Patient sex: M
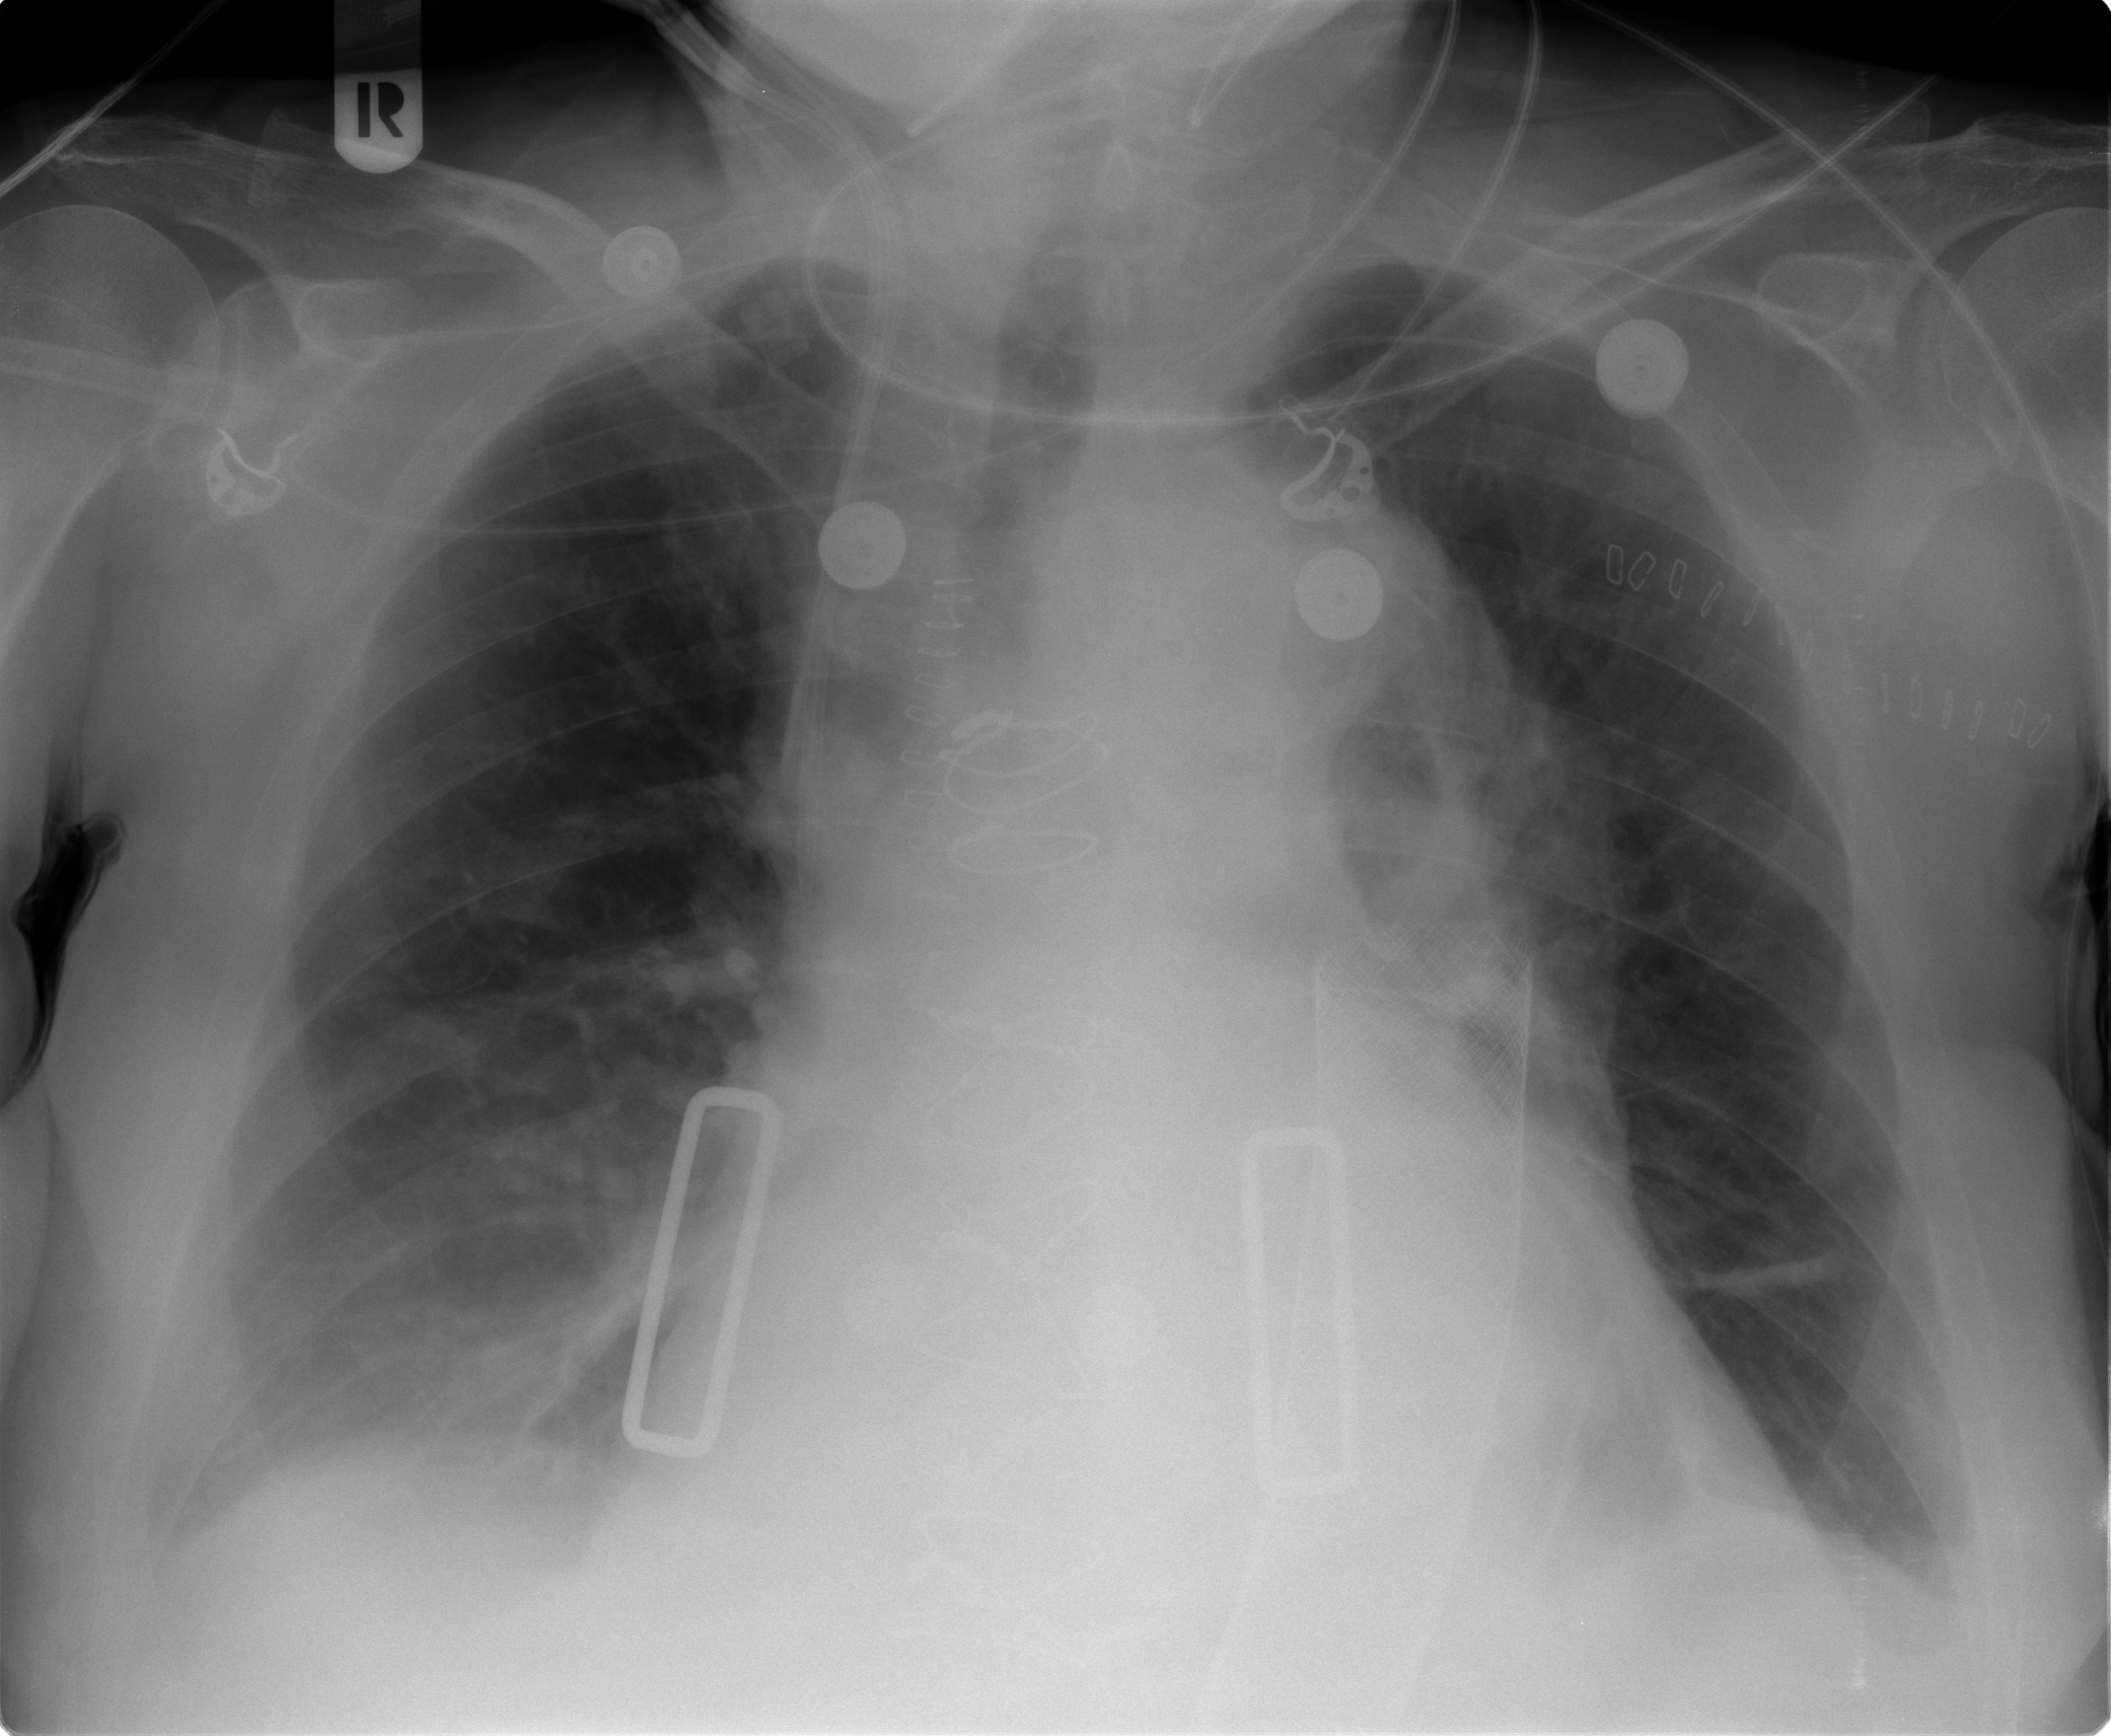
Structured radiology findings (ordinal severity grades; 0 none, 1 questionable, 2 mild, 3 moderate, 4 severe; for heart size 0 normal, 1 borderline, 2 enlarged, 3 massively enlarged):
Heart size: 2
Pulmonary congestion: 0
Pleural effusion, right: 2
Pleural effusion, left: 1
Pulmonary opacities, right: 1
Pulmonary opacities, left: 0
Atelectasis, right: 1
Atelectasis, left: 1